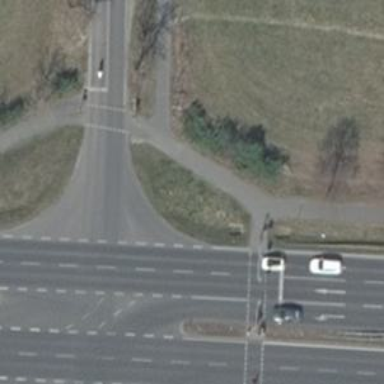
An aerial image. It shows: Asphalt path.